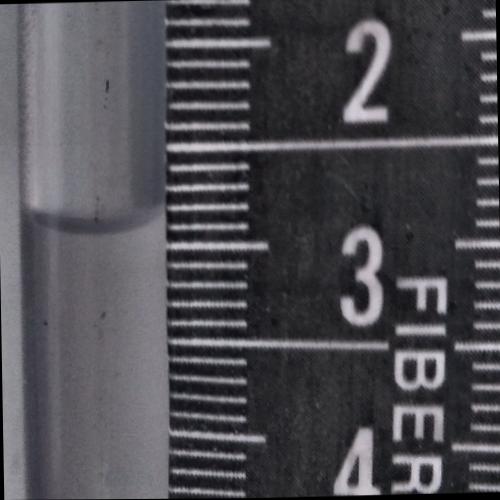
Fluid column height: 2.1 cm